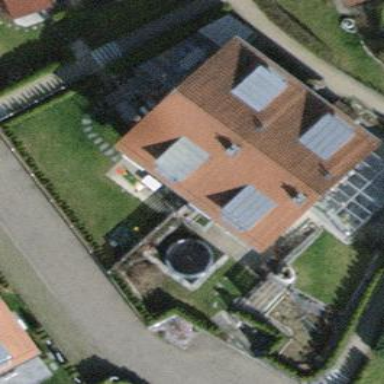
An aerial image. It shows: Simple and straightforward house.